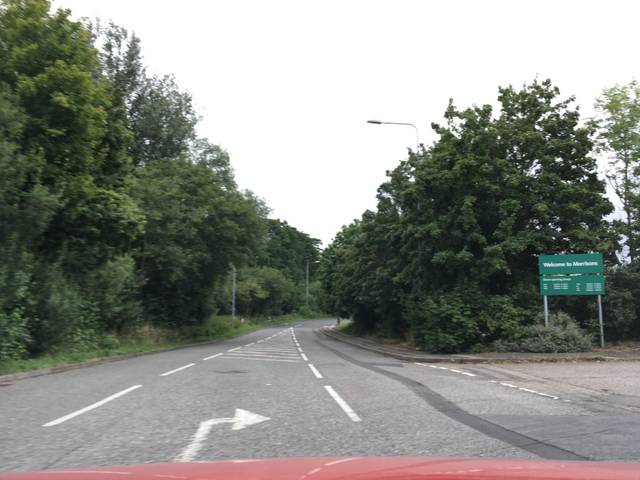
Region: United Kingdom
Coordinates: 52.317, -2.063